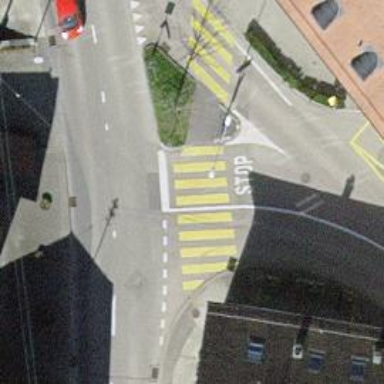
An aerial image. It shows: Zebra crossing with crossing island.